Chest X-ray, PA view. Patient: 27 years old, sex F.
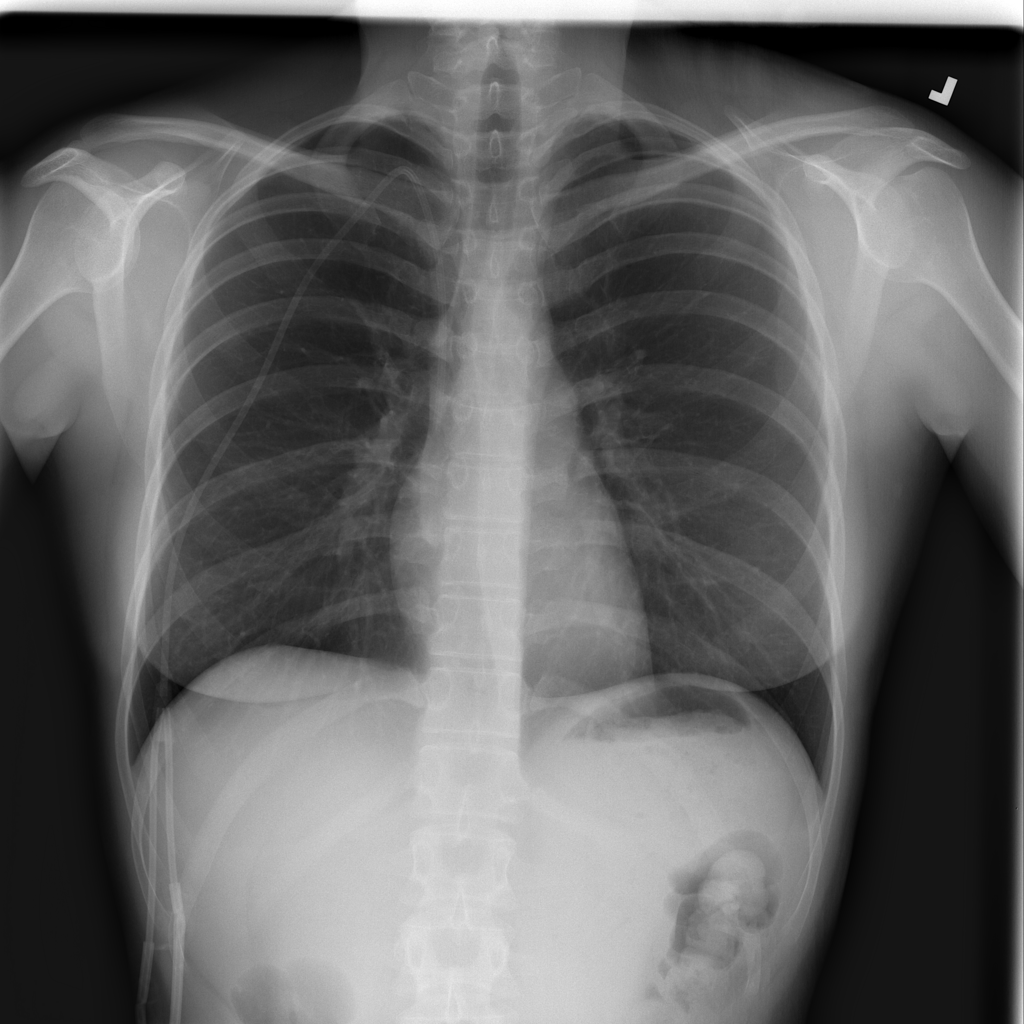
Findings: No Finding